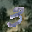
Label: 3